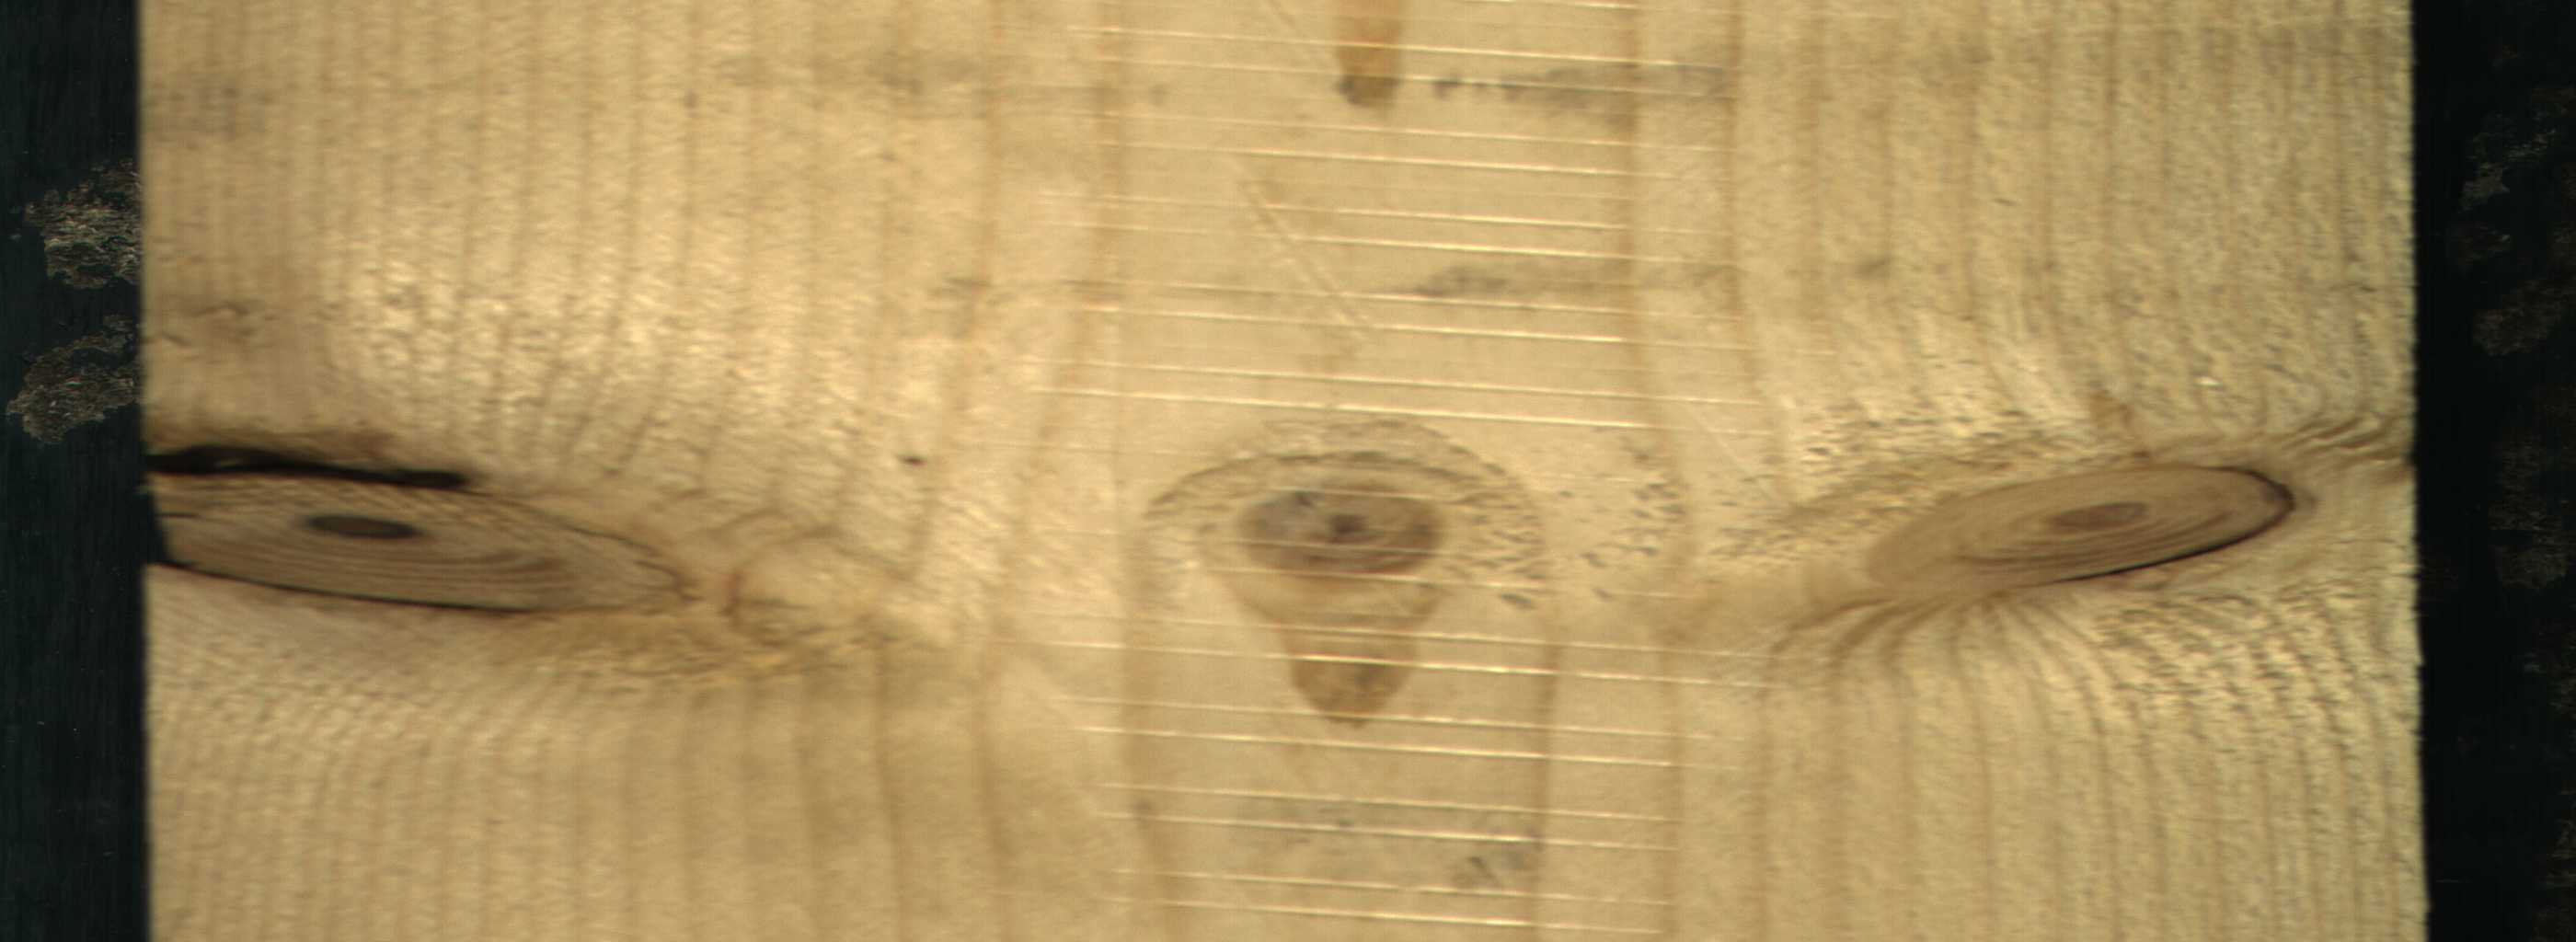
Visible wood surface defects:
Dead_Knot
Dead_Knot
Live_Knot